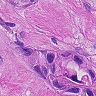
Metastatic tissue present: yes